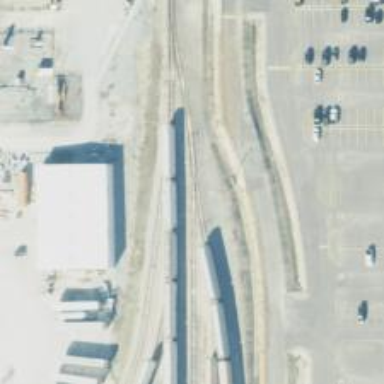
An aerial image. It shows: Rail spur service.